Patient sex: M
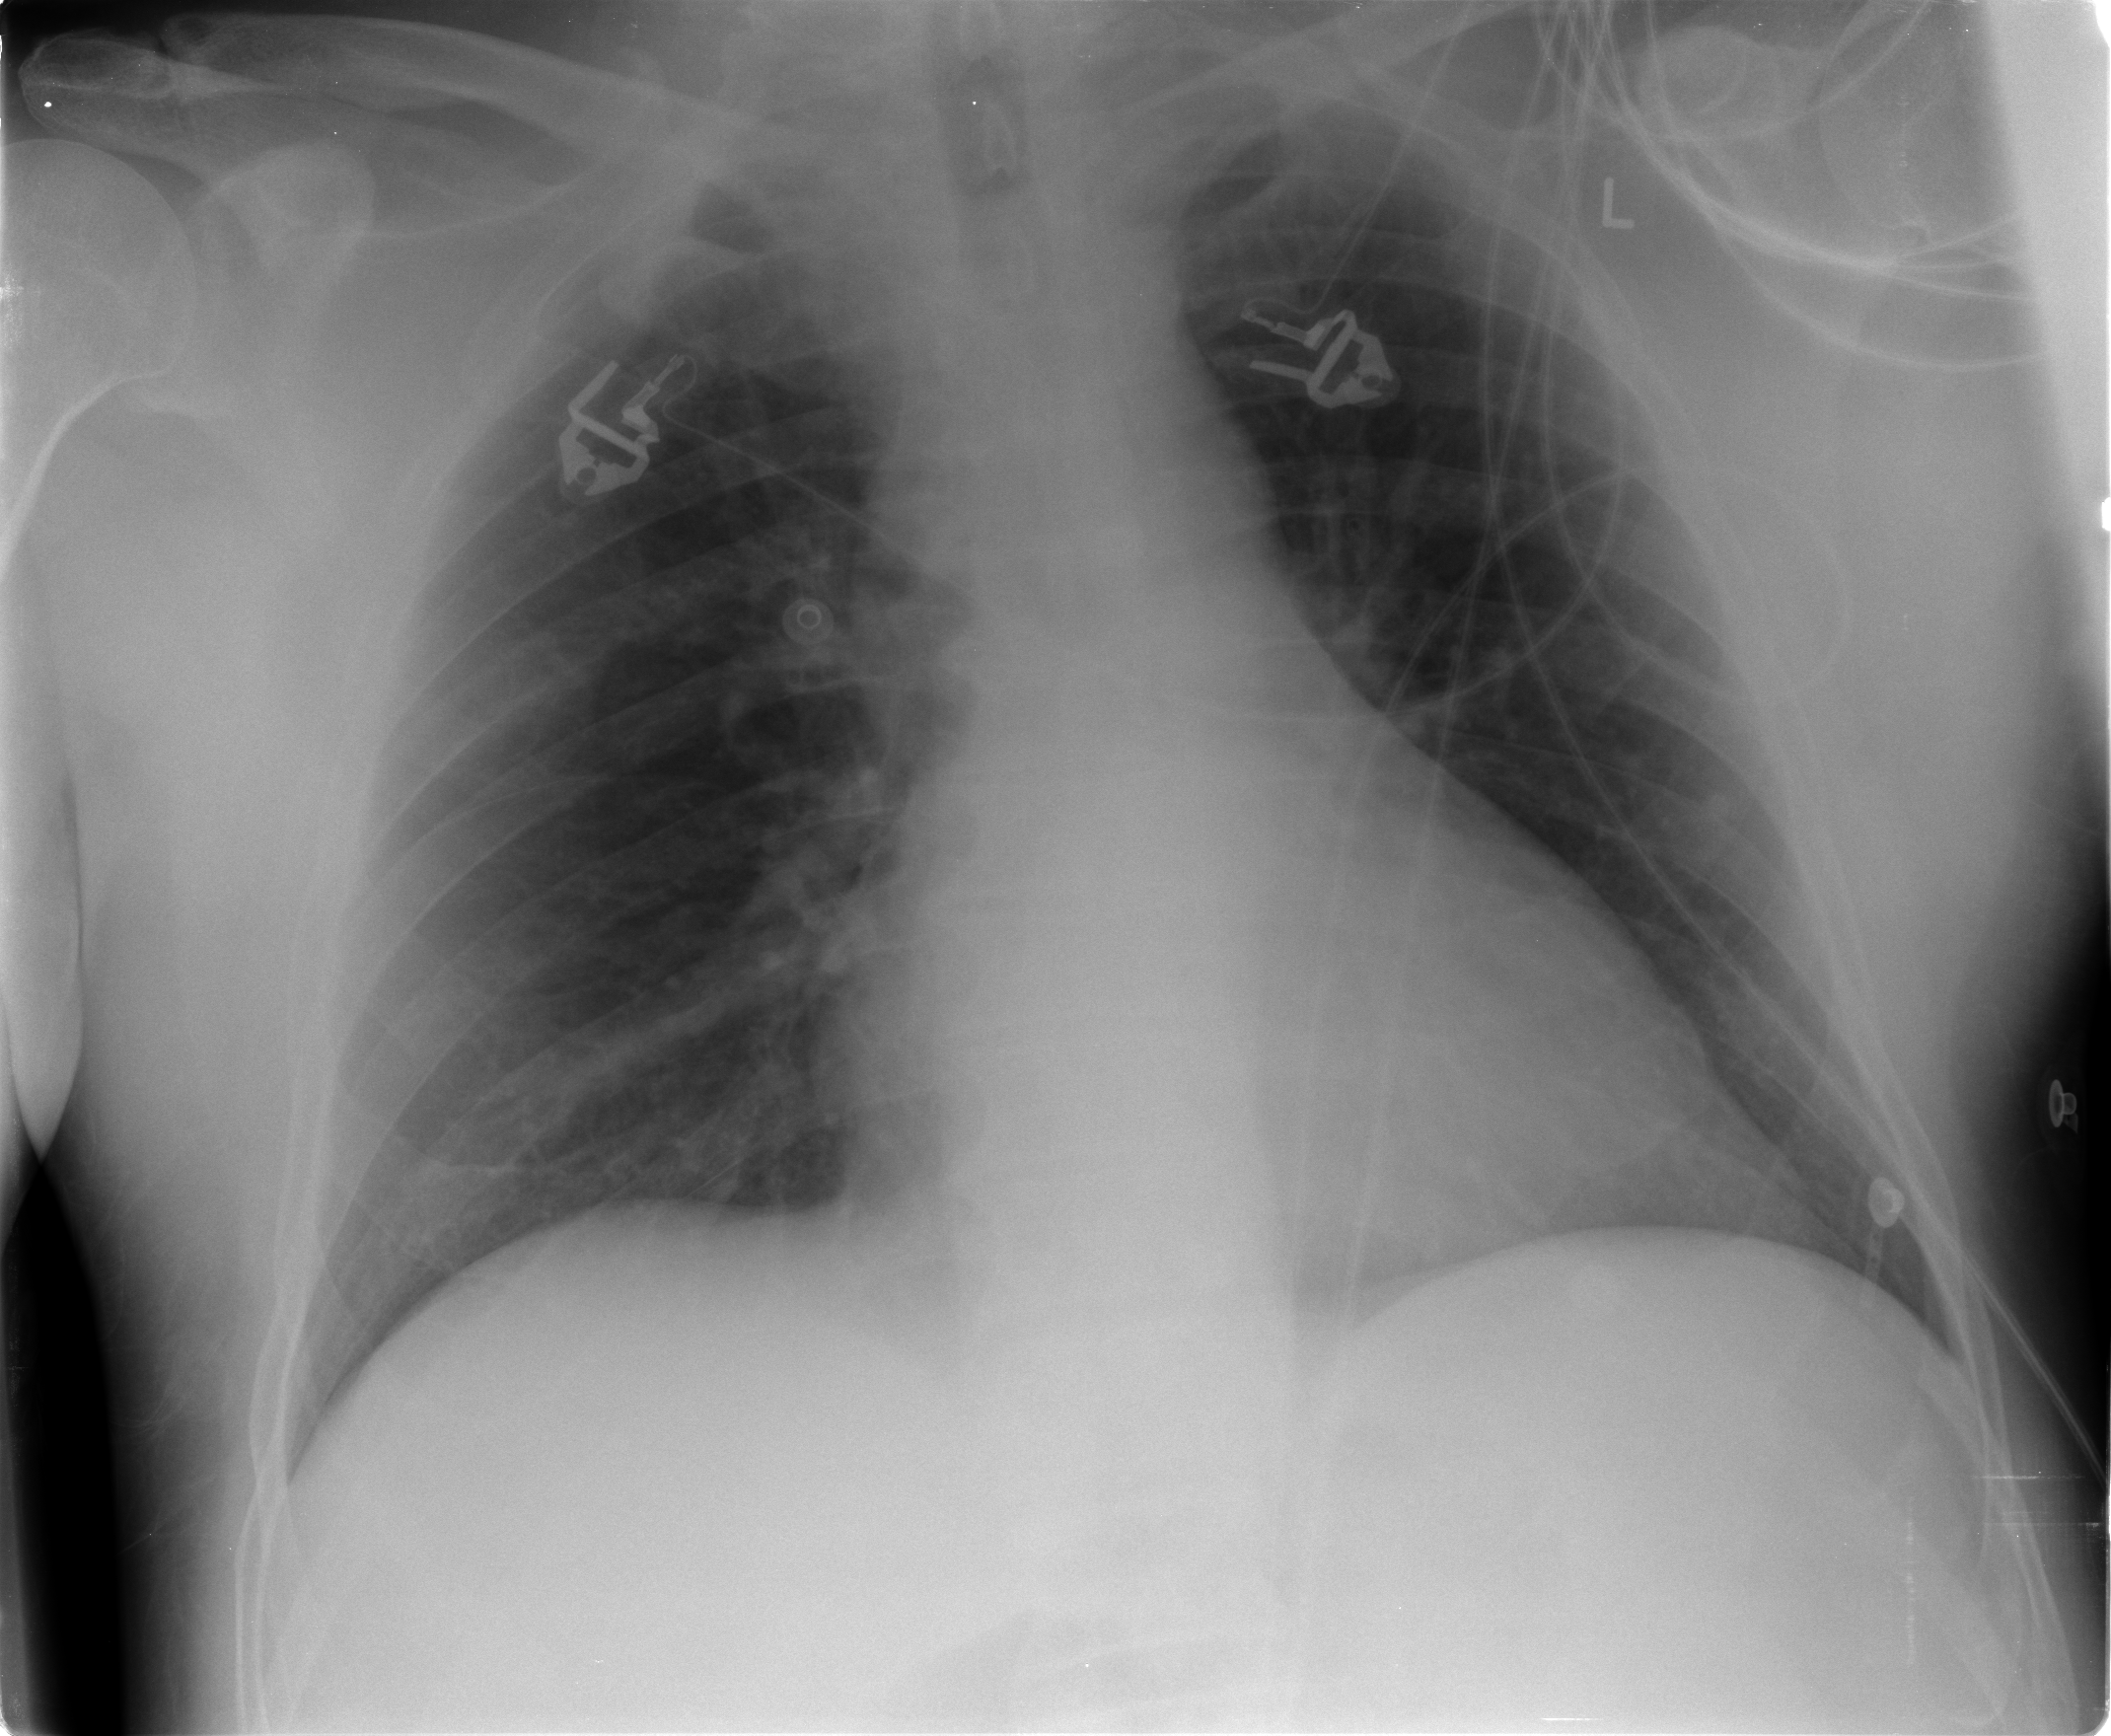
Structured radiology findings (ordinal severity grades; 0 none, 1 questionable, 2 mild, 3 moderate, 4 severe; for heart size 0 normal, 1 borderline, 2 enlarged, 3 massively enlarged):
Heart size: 1
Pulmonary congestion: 2
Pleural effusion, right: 0
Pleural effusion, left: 0
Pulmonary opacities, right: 0
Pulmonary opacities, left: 0
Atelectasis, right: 0
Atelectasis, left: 0